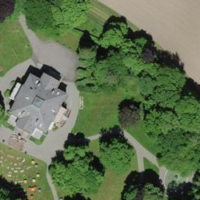
EUNIS habitat code: 55
Species observed at this site:
Vicia sepium